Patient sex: M
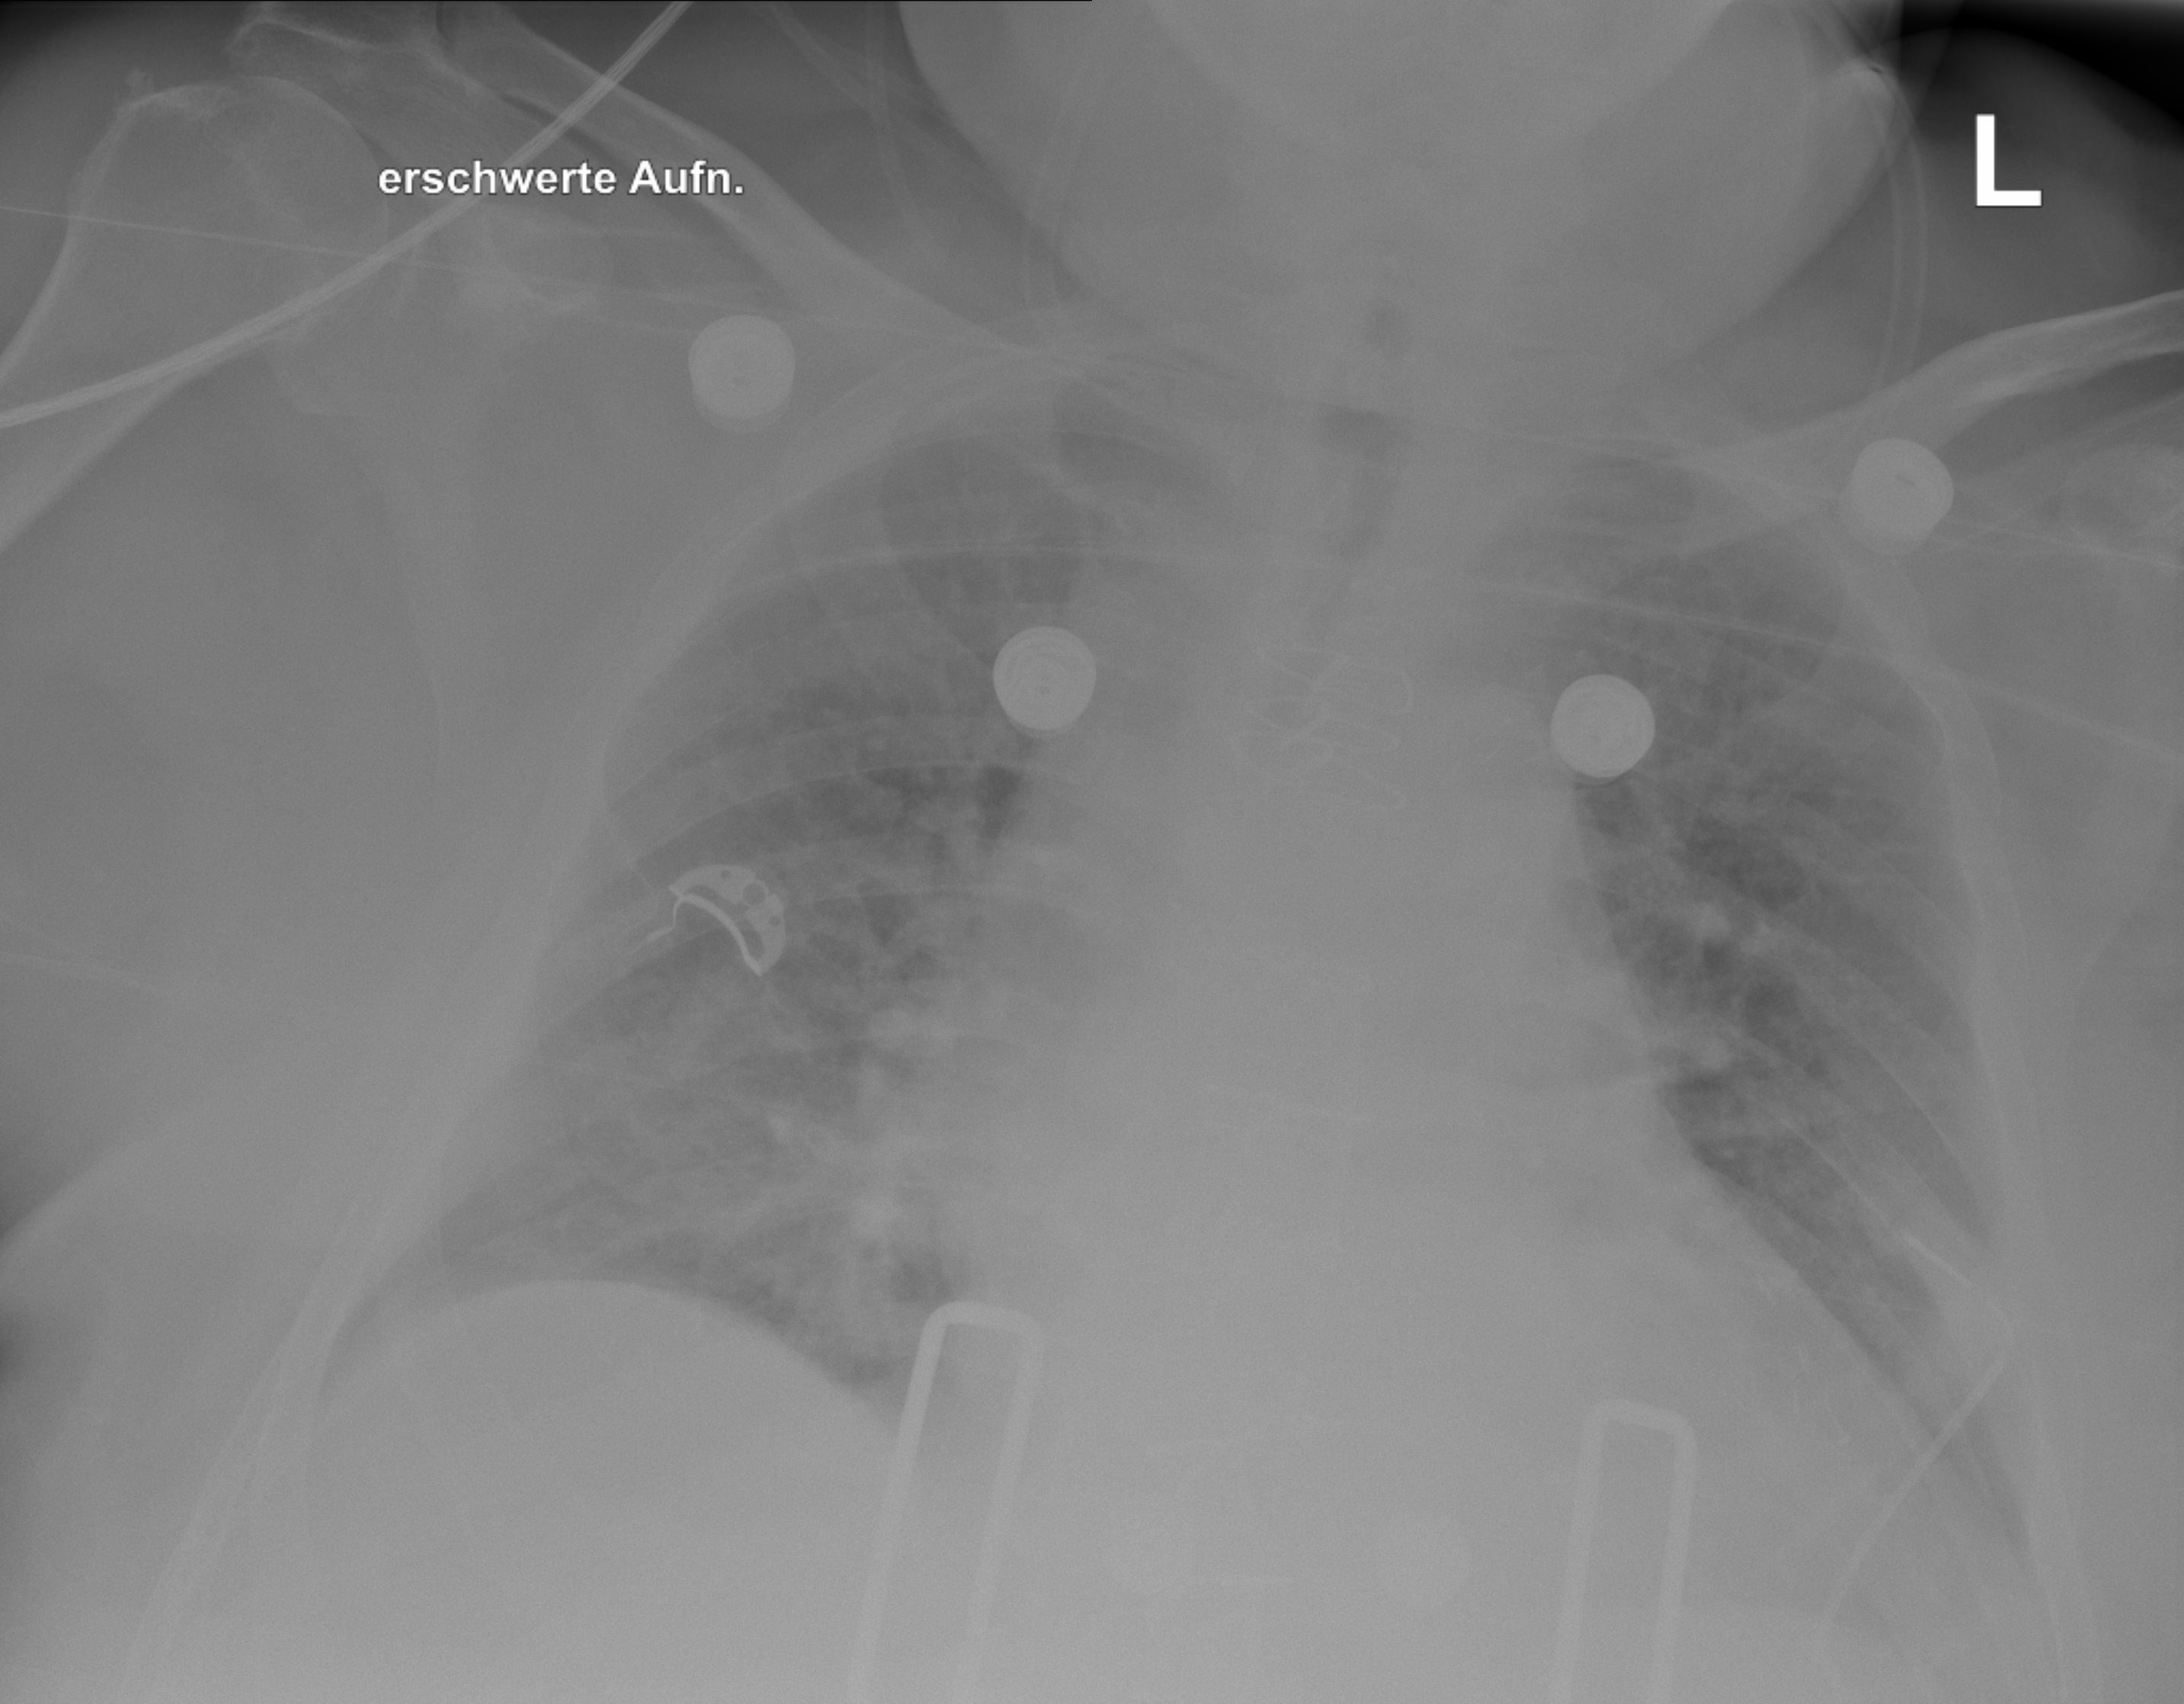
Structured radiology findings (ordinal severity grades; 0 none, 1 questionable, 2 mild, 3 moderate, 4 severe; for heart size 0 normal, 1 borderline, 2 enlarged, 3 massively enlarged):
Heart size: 2
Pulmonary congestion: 2
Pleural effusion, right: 0
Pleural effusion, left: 0
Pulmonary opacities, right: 2
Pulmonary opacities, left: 0
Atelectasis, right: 0
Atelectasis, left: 0